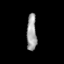
Tissue: prostate
Cell type: T cells
Senescence score: 0.7506
Nuclear area (px): 352
Mean DAPI intensity: 160.719